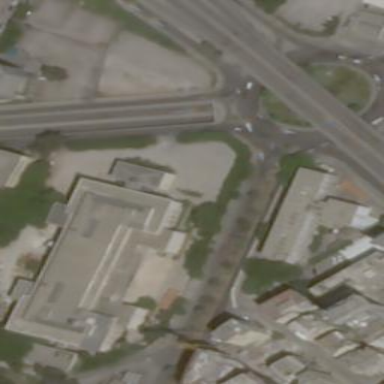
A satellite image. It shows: Government office building serving as courthouse.